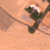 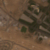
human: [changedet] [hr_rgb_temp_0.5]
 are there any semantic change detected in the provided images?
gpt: The green area increased its size.